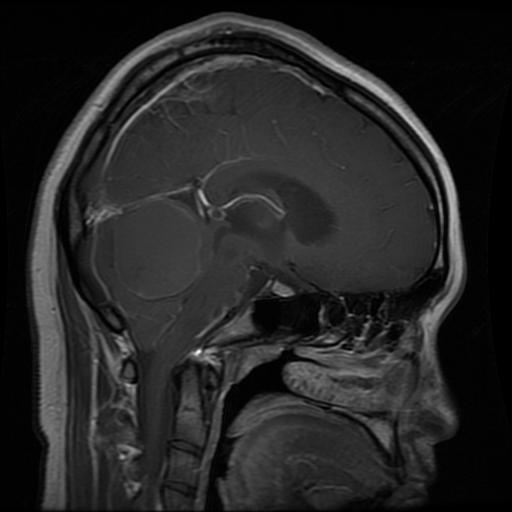
Label: glioma